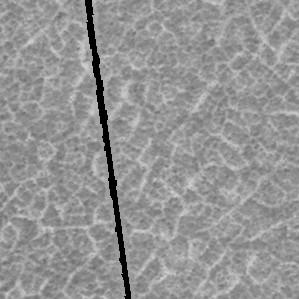
Label: frost